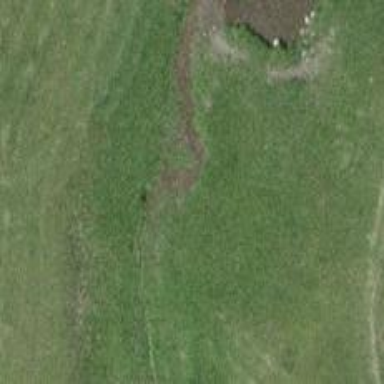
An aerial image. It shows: Ditch in the surroundings.